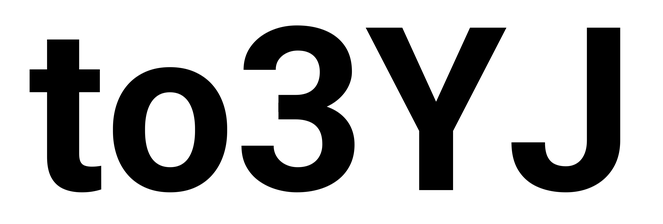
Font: Roboto_Bold